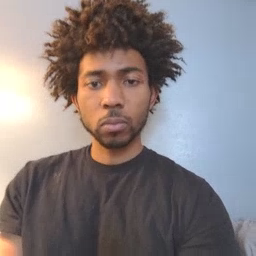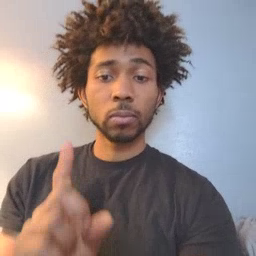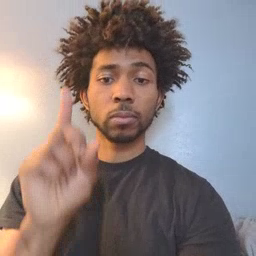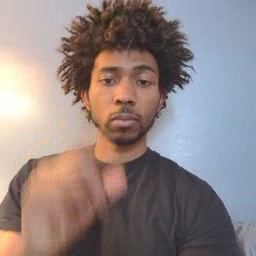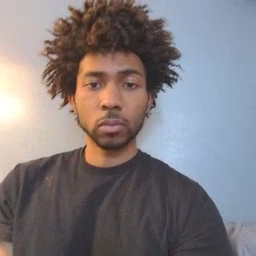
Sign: up